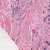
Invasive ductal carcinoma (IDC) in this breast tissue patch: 1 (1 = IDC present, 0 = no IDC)